Question: I'm gonna create an Ext.Net's TreeGrid with custom nodes.
e.g :
All of TreeGrid's nodes should have a textbox at the front of itself and users should write a number at it.
See the below image :

Also, I have to get each nodes' textbox values in code behind at postback.
Could you please guide me, how I can create it with Ext.net and C# ?
Thanks.
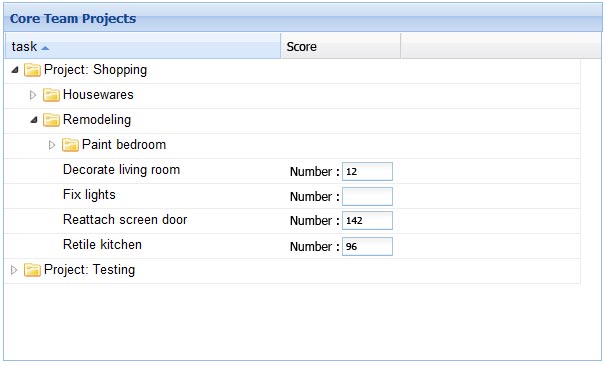
Answer: I could found the answer :
'''
<ext:TreeGrid ID="KnowledgeFieldsTreeGridWithTextBox1" runat="server" Title="Fileds "
Icon="Plugin" Height="300" AutoHeight="true" AutoExpandColumn="KnowledgeFiled">
<TopBar>
<ext:Toolbar ID="KnowledgeFieldsTreeGridWithTextBoxToolbar1" runat="server">
<Items>
<ext:ToolbarFill ID="KnowledgeFieldsTreeGridWithTextBoxToolbarFill1" runat="server" />
<ext:ToolbarTextItem ID="KnowledgeFieldsTreeGridWithTextBoxTextItem1" runat="server"
Text=" Filter : " />
<ext:TriggerField ID="KnowledgeFieldsTreeGridWithTextBox_TriggerField1" runat="server" EnableKeyEvents="true">
<Triggers>
<ext:FieldTrigger Icon="Clear" />
</Triggers>
<Listeners>
<KeyUp Fn="KnowledgeFieldsTreeGridWithTextBox_KeyUp" Buffer="250" />
<TriggerClick Fn="KnowledgeFieldsTreeGridWithTextBox_ClearFilter" />
</Listeners>
</ext:TriggerField>
</Items>
</ext:Toolbar>
</TopBar>
<Columns>
<ext:TreeGridColumn Header="Filed Name" DataIndex="KnowledgeFiledName" Width="100" Align="Center" />
<ext:TreeGridColumn Header="Score" DataIndex="KnowledgeScore" Width="200" Align="Right">
<XTemplate runat="server">
<Html>
<tpl if="values.leaf">
<input type="text" style="width:30px; text-align:left;" maxlength="5" value="{KnowledgeFiledScore}"></input>
</tpl>
</Html>
</XTemplate>
</ext:TreeGridColumn>
</Columns>
<Root>
</Root>
<Listeners>
<BeforeClick Handler="return !Ext.fly(e.getTarget()).is('input[type=text]');" />
</Listeners>
</ext:TreeGrid>
'''